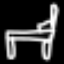
Label: bed